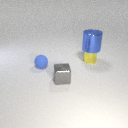
small blue rubber sphere to the left of small gray metal cube